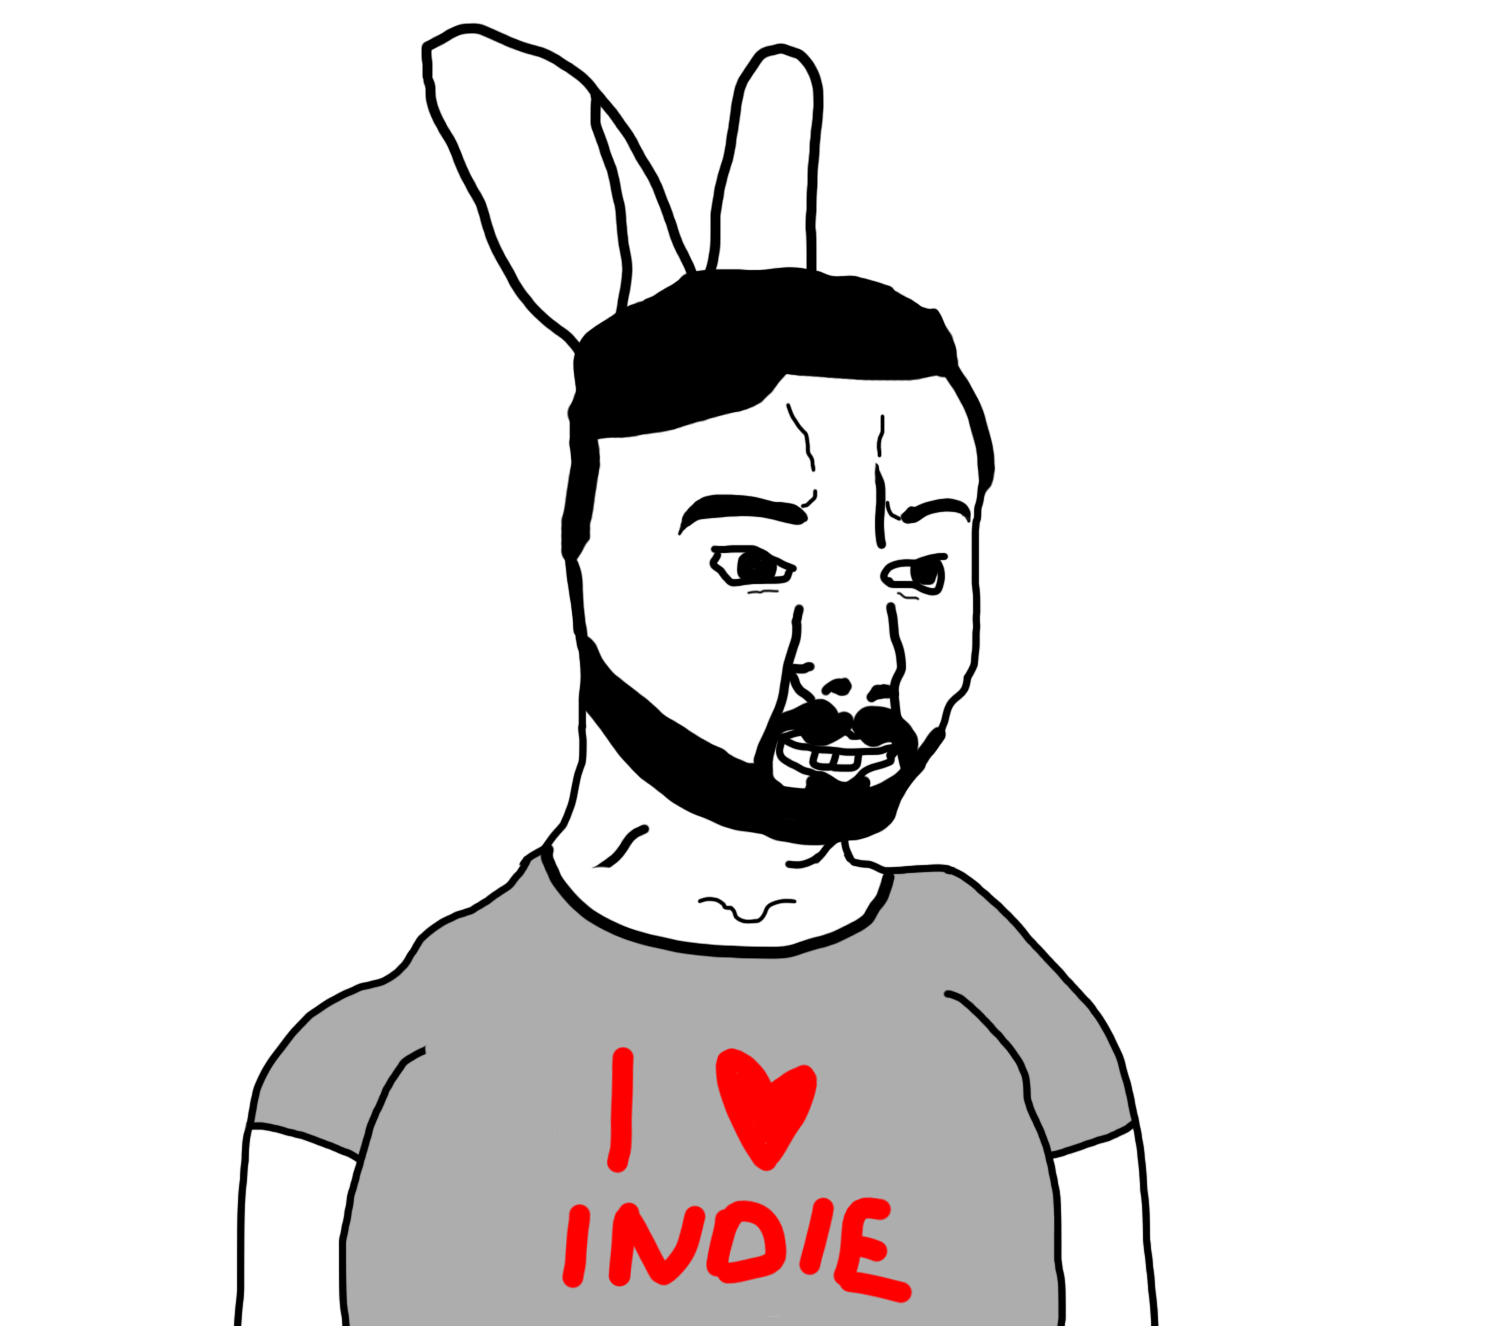
Label: 5_Poljak